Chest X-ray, PA view. Patient: 56 years old, sex F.
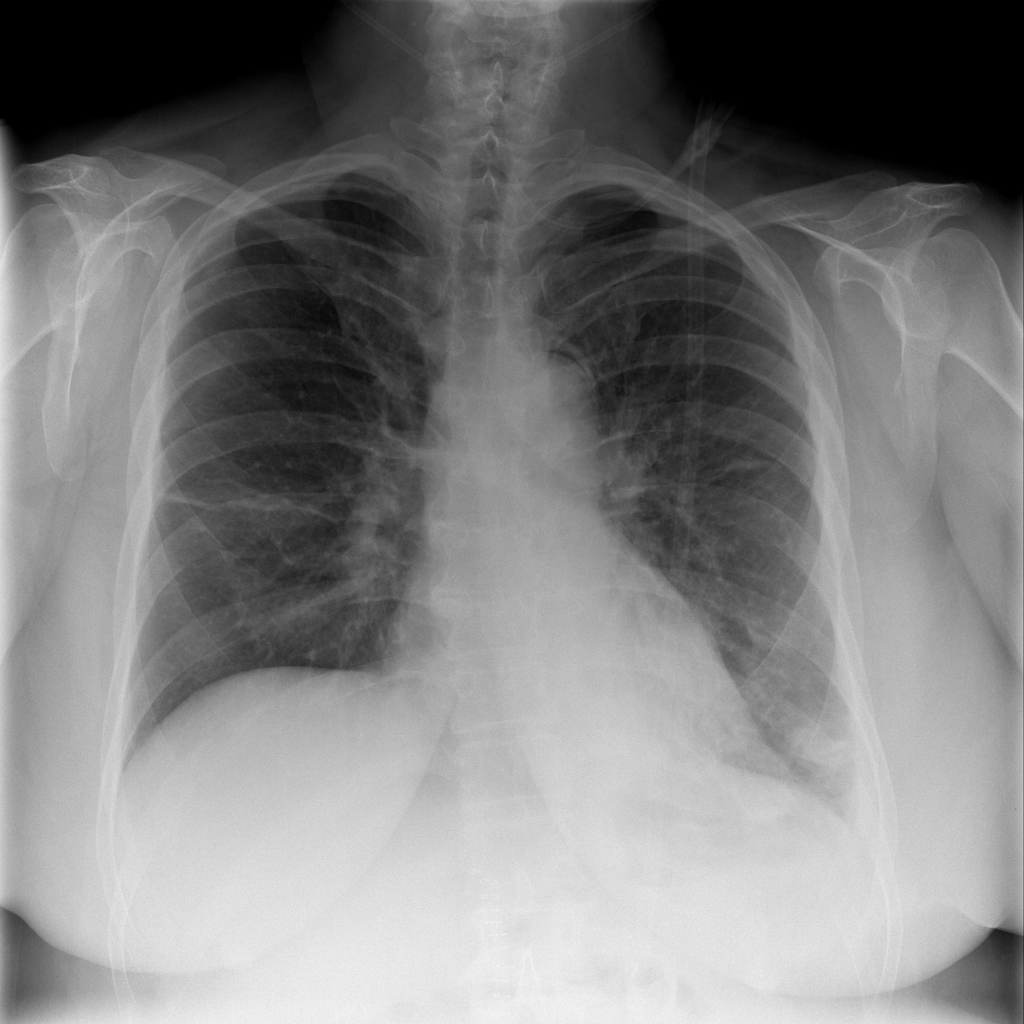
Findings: Pneumothorax